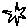
Label: star